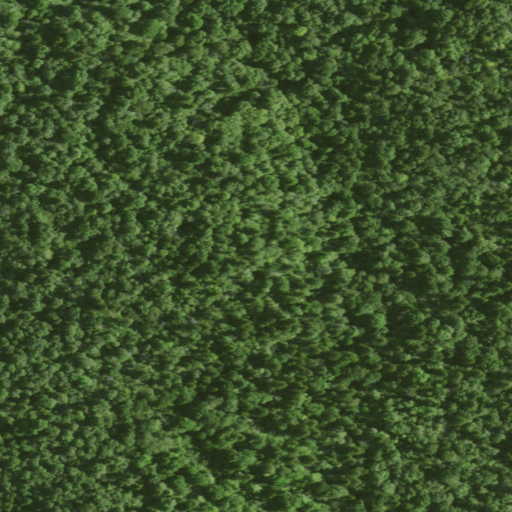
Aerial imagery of ridge(s) in New York named Noisey Ridge containing deciduous forest, mixed forest, and evergreen forest